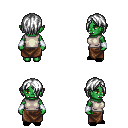
a pixel art fantasy rpg character, female body template, orc, green skin, white sleeveless shirt, robe skirt, white bangs hairstyle, white cloth bracers, black slippers, four views (front, back, left, right), 2x2 character sprite sheet, small pixel art, hard edges, no anti-aliasing